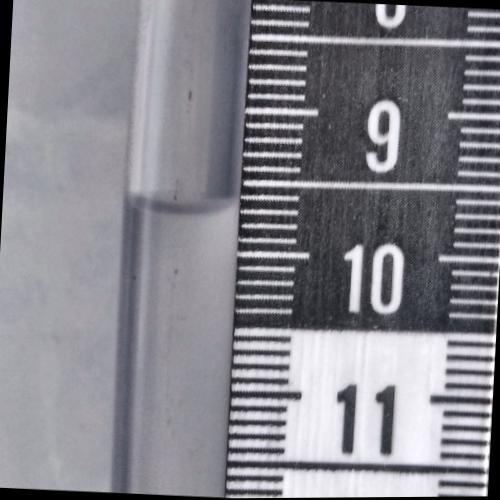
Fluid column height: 9.7 cm